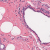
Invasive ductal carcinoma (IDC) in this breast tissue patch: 0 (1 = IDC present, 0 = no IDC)